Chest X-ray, PA view. Patient: 57 years old, sex F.
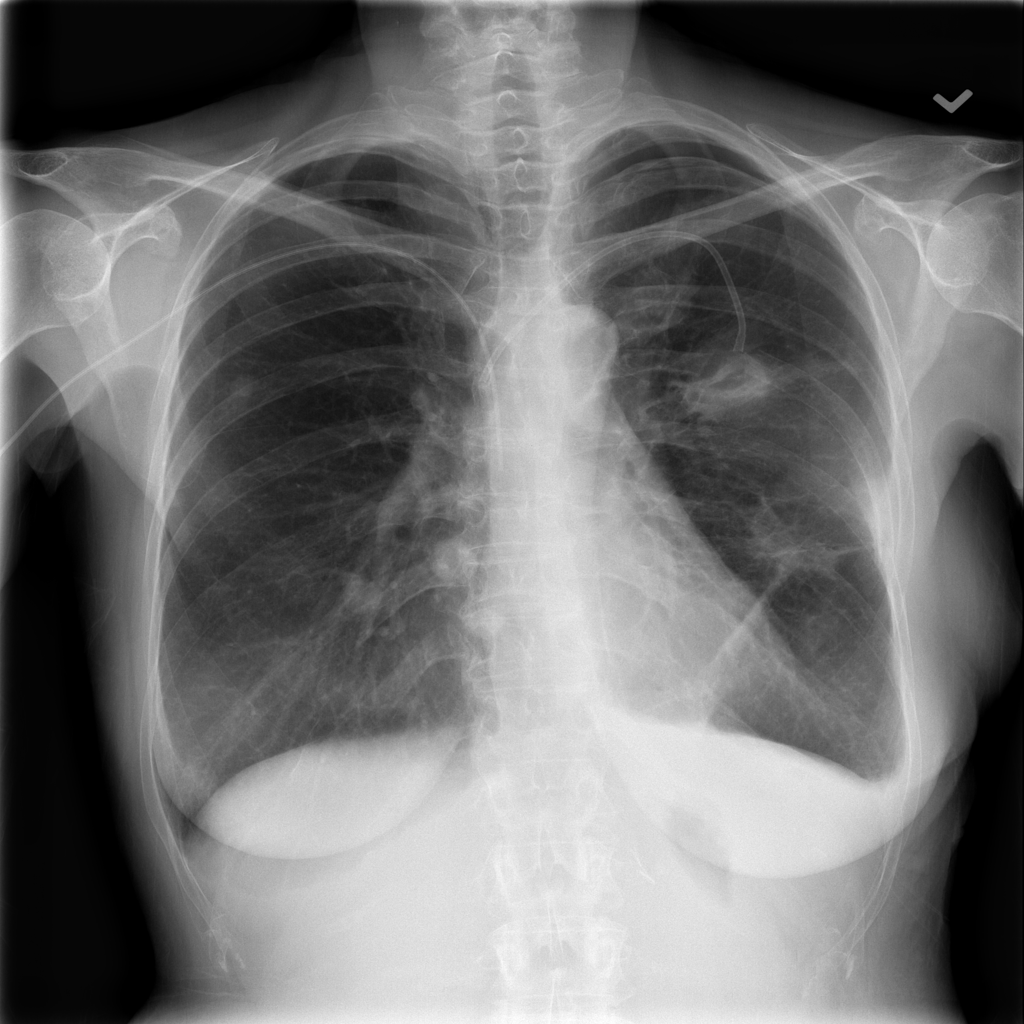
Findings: Effusion, Pneumothorax